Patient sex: M
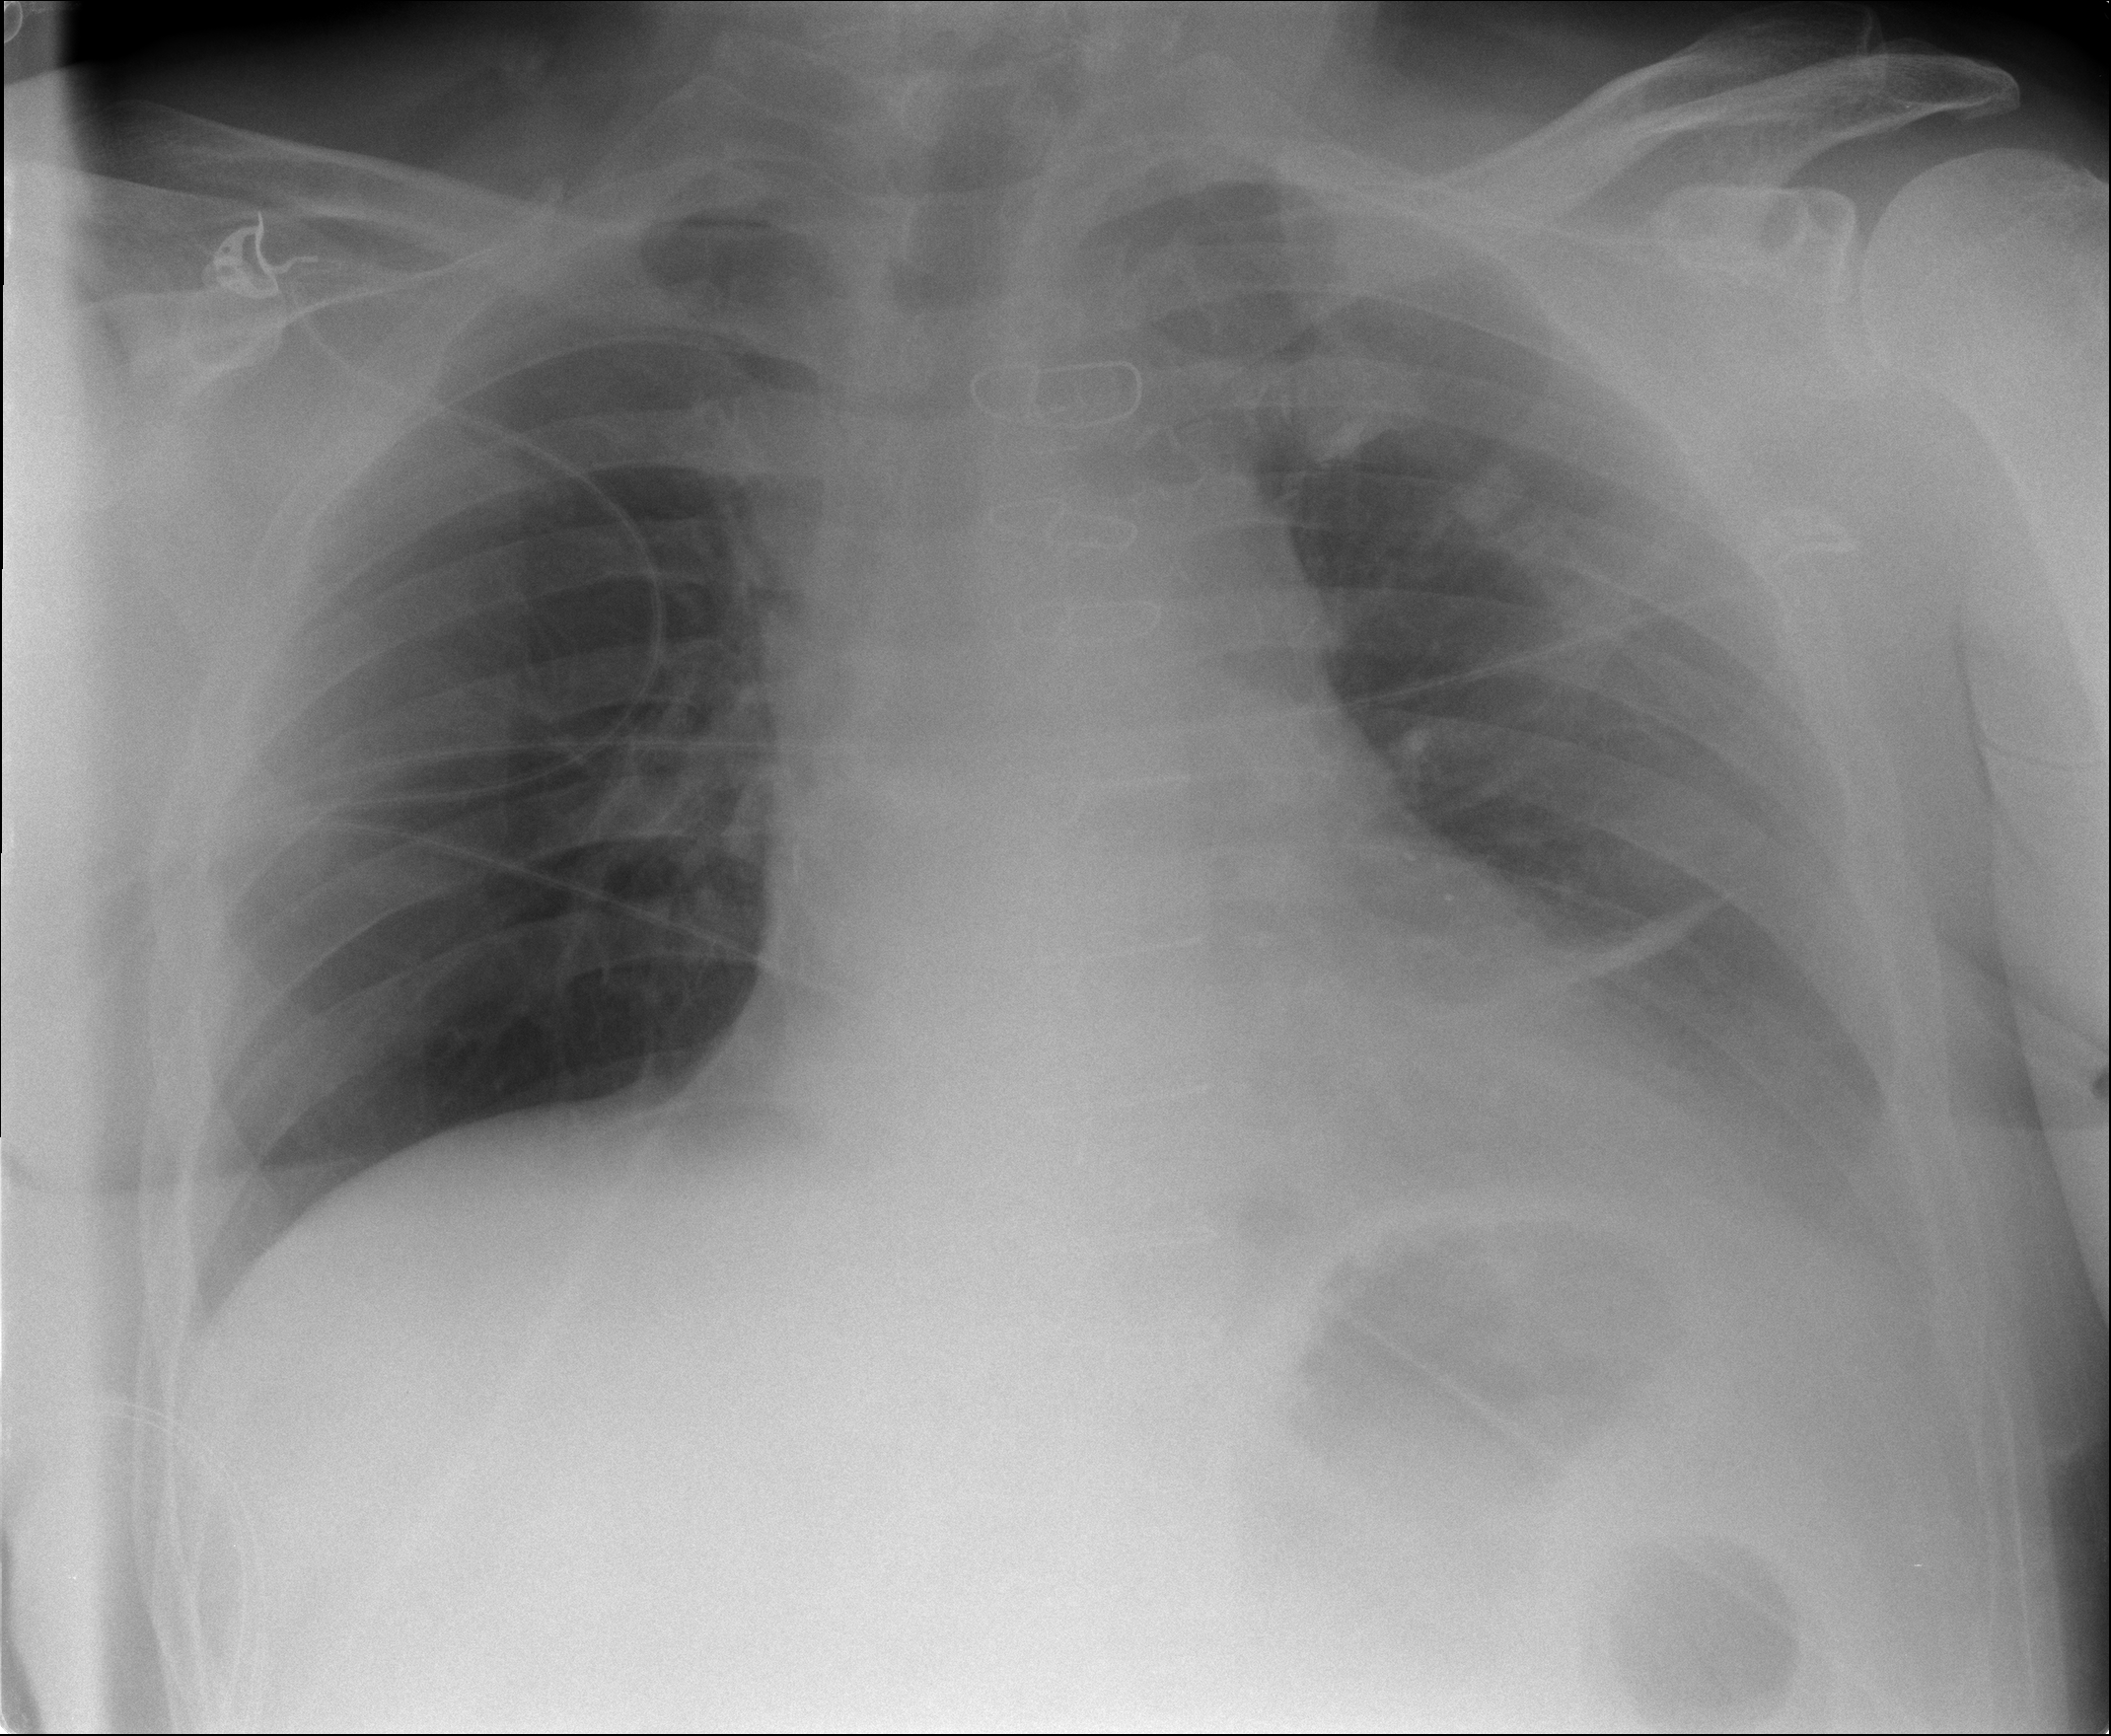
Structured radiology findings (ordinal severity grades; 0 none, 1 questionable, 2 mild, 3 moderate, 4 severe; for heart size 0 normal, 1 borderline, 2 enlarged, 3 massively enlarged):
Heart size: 1
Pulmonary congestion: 0
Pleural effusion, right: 0
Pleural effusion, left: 2
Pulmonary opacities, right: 0
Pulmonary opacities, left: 0
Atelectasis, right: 0
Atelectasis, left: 2